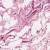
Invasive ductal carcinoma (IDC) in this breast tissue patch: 0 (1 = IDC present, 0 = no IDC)